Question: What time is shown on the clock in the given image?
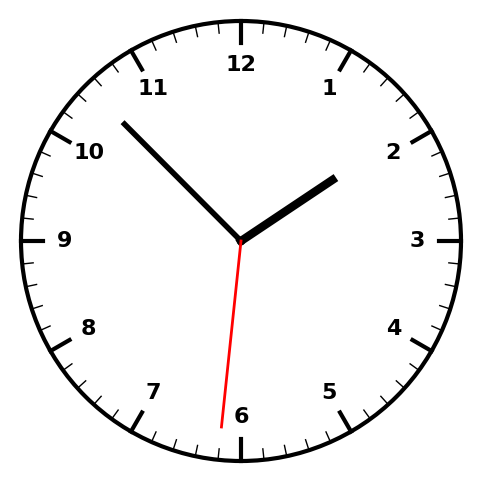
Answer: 01:52:31